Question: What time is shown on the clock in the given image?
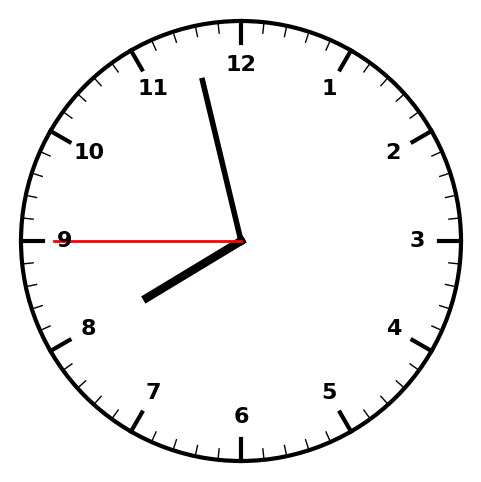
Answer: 07:57:45